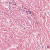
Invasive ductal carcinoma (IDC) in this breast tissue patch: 0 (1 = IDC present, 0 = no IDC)